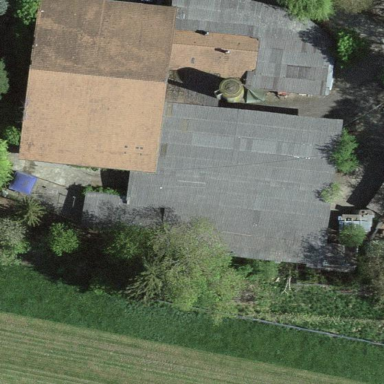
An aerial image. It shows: Barn.